Question: I am trying to take values from a datagridviewcell and calculate and change the value of another cell.
For some reason I am running into stack overflow exception, the code:
'''
private void grdWarehouseCounts_CellContentChanged(object sender, DataGridViewCellEventArgs e)
{
// calculate variance
DataGridView sendergrid = (DataGridView)sender;
if (sendergrid.SelectedCells[0].ColumnIndex == 3)
{
decimal Qty = Convert.ToDecimal(sendergrid.Rows[sendergrid.SelectedCells[0].RowIndex].Cells[3].Value);
decimal Count = Convert.ToDecimal(sendergrid.Rows[sendergrid.SelectedCells[0].RowIndex].Cells[4].Value);
sendergrid.Rows[sendergrid.SelectedCells[0].RowIndex].Cells[4].Value = Qty - Count;
}
}
'''
Here is the grid:

I have spent a lot of time trying to figure this out, and its driving me insane.
Can anyone else see something I am doing wrong, as I am fairly new at this?
Any common gotchas?
Chris
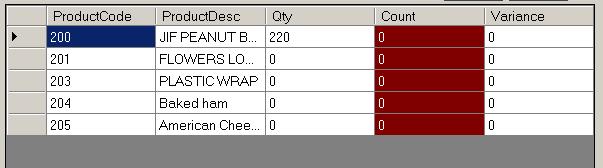
Answer: Try this (instead of using 'SelectedCells[0]', use 'e.ColumnIndex' and 'e.RowIndex'):
'''
private void grdWarehouseCounts_CellContentChanged(object sender, DataGridViewCellEventArgs e)
{
// calculate variance
DataGridView sendergrid = (DataGridView)sender;
//if (sendergrid.SelectedCells[0].ColumnIndex == 3)
if (e.ColumnIndex == 3)
{
decimal Qty = Convert.ToDecimal(sendergrid.Rows[e.RowIndex].Cells[3].Value);
decimal Count = Convert.ToDecimal(sendergrid.Rows[e.RowIndex].Cells[4].Value);
sendergrid.Rows[e.RowIndex].Cells[4].Value = Qty - Count;
}
}
'''